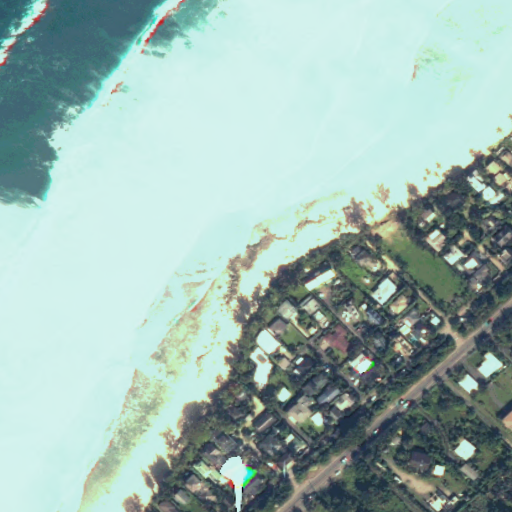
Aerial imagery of cape in Hawaii named Rocky containing only unknown